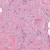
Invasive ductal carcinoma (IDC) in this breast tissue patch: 0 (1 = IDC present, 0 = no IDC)